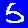
Digit: 5